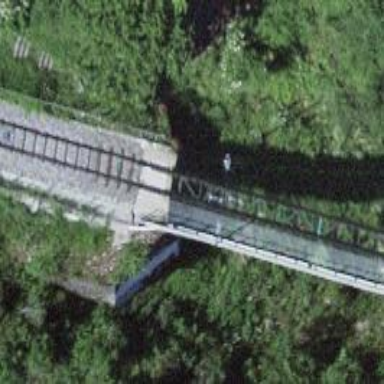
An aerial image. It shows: Funicular railway bridge.